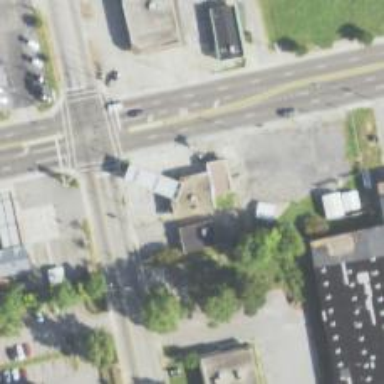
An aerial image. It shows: Convenience shop.